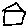
Label: house